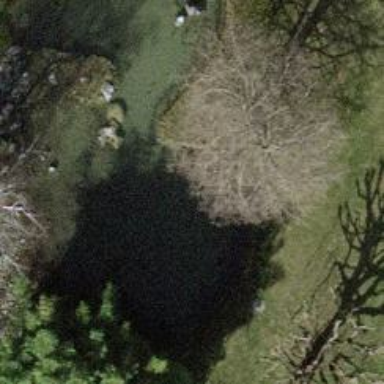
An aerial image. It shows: Pond with natural water.